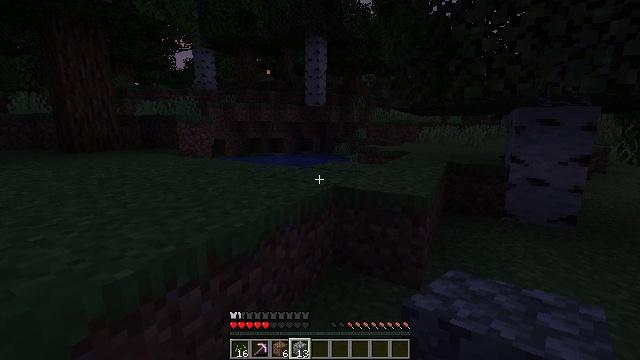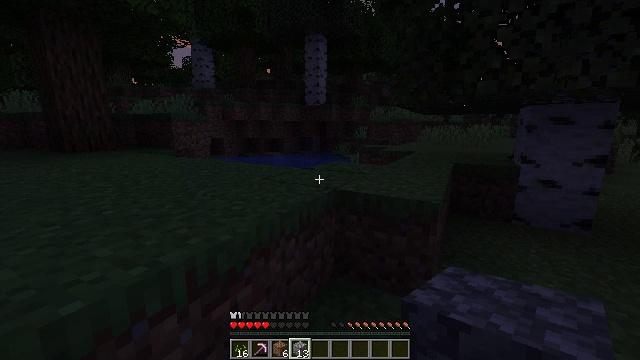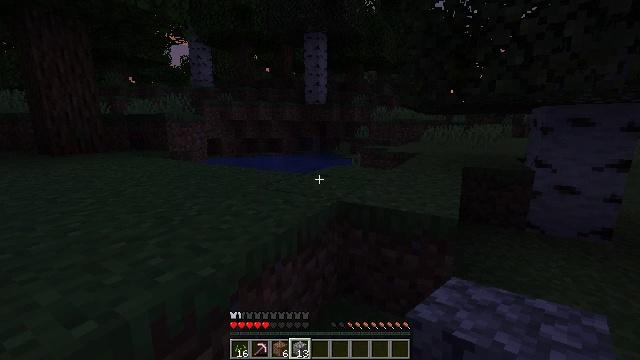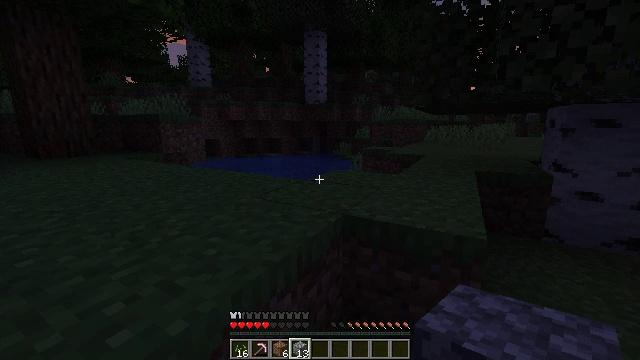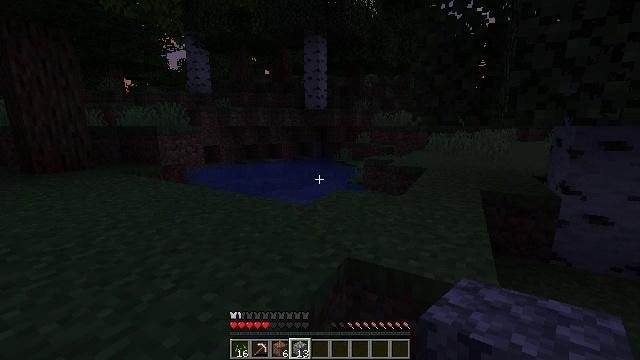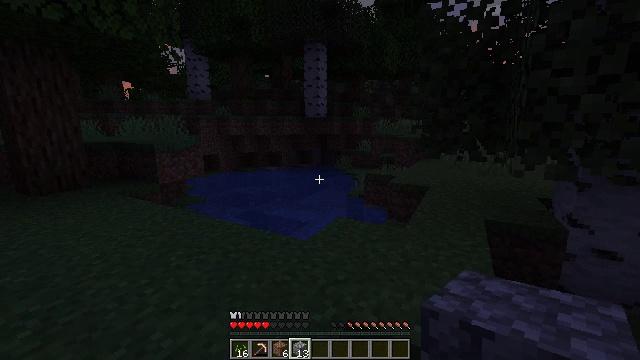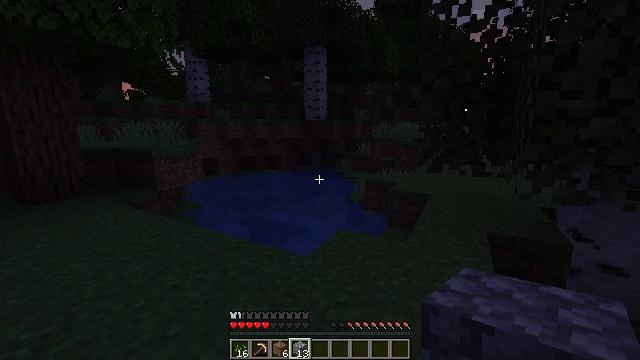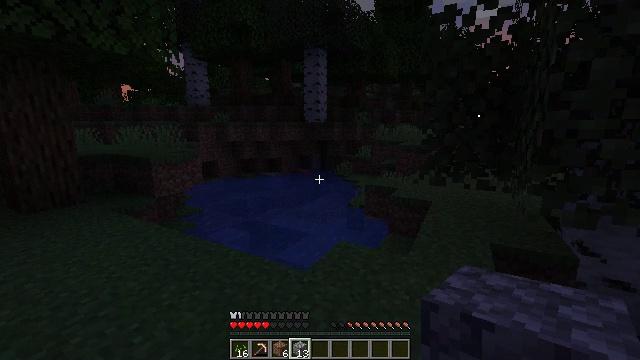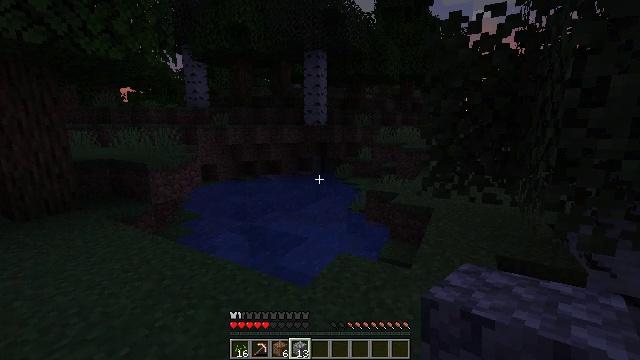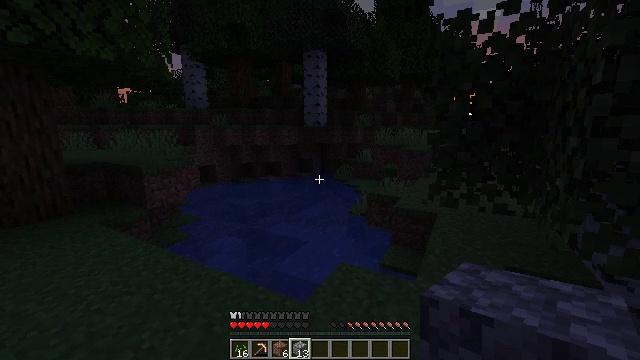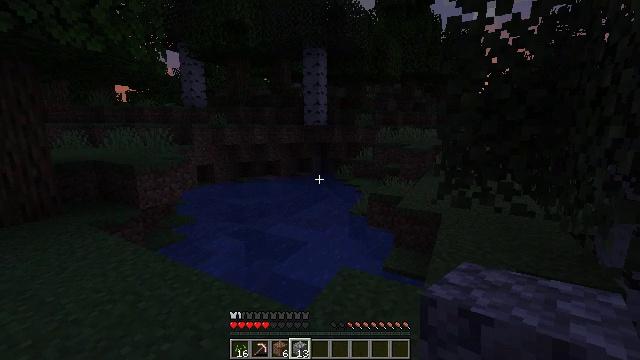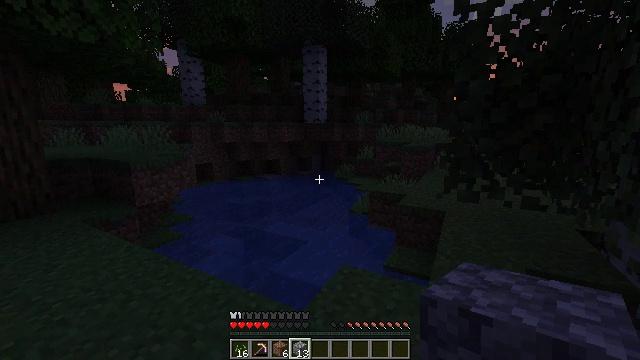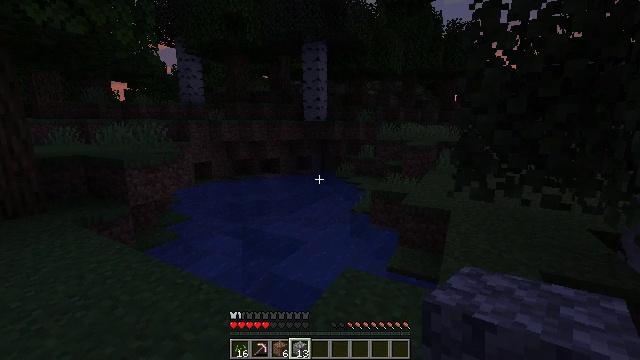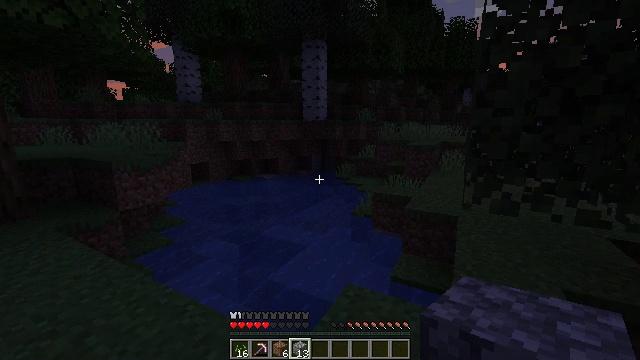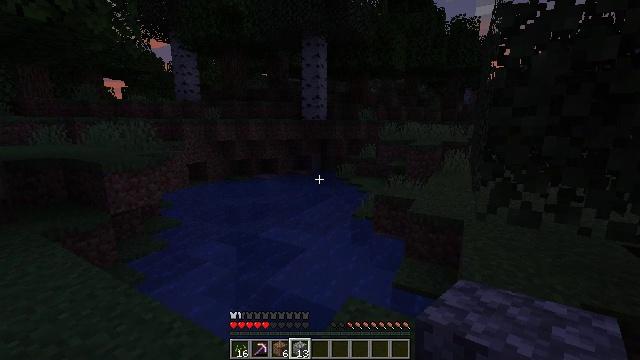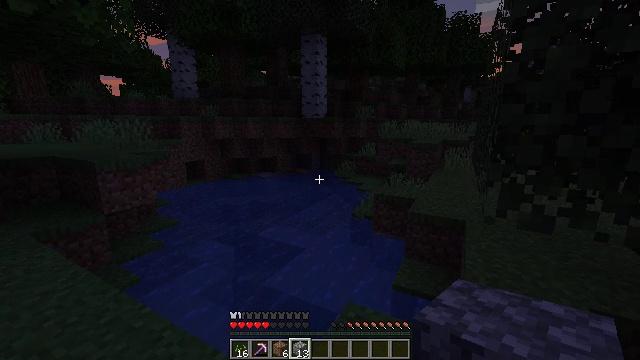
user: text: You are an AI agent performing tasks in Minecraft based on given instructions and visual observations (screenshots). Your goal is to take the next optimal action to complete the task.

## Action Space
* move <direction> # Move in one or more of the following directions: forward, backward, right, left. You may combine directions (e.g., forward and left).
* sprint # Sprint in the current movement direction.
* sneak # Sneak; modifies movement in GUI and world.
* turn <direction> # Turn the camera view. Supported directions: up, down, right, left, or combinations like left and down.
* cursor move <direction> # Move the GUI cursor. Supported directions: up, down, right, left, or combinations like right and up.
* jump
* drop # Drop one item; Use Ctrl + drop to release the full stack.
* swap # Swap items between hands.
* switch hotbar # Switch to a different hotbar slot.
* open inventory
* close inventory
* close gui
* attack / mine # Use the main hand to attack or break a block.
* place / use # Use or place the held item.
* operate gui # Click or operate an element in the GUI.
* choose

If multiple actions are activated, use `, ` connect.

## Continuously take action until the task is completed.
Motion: motion action
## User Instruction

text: Break the tree to get oak logs.
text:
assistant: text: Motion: move forward
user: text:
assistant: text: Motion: move forward
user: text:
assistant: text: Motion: move forward
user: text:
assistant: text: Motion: move forward, jump
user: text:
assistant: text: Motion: move forward, jump
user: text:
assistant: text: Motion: move forward, jump
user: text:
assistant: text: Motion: move forward, jump
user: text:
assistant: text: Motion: move forward, jump
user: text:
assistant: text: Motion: move forward
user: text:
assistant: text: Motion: move forward
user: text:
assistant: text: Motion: move forward
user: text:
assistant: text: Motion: move forward
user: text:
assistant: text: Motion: move forward
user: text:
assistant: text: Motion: move forward
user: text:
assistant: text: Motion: move forward
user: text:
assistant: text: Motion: move forward, turn right and down
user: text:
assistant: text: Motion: move forward, turn right and down
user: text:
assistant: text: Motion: move forward, turn right and down
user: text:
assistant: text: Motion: move forward, turn right and down
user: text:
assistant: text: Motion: move forward, turn right and down
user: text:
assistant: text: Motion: move forward, turn right and down
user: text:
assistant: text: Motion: move forward, turn right and down
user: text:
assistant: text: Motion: move forward, turn right and down
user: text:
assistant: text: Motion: move forward, turn right and down, jump
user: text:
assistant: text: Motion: move forward, jump
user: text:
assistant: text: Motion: move forward, jump
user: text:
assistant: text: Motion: move forward, jump
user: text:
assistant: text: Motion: move forward, jump
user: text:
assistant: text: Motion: move forward, jump
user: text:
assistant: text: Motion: move forward, turn left, jump